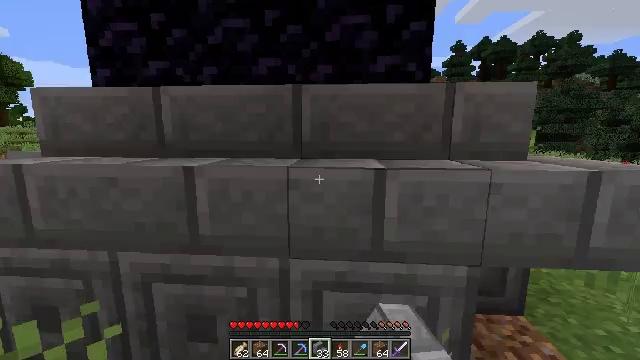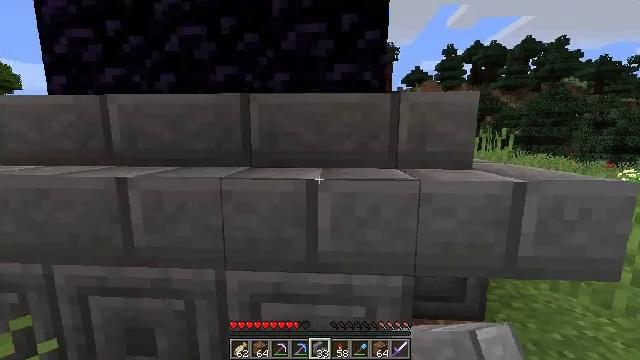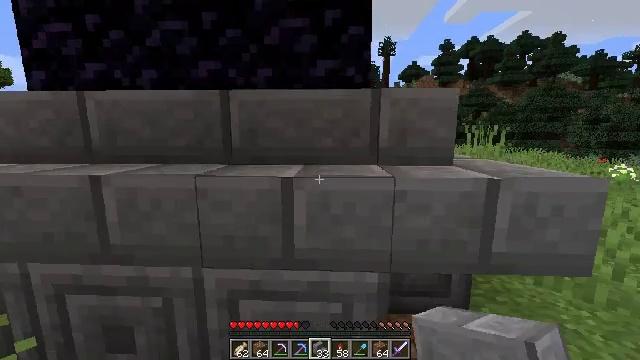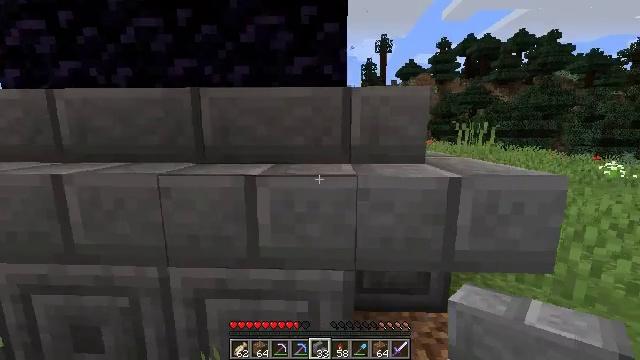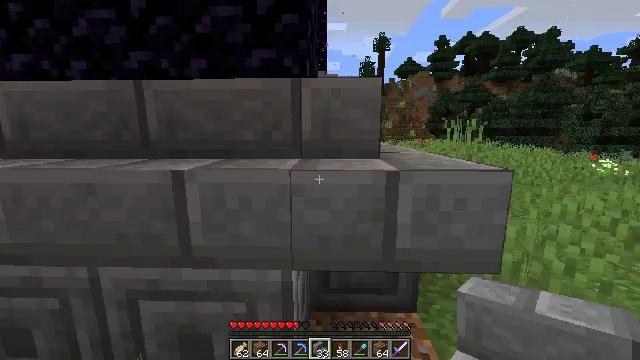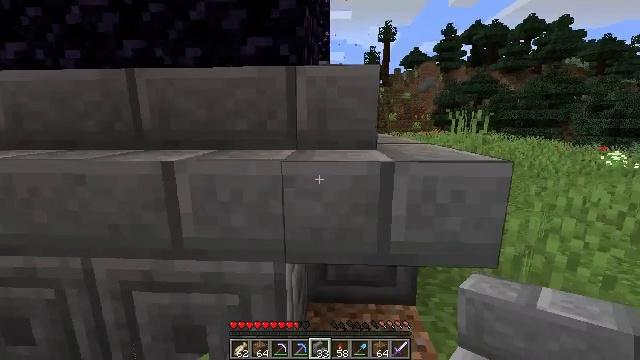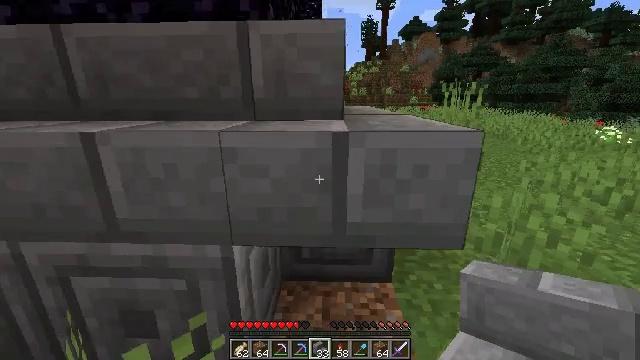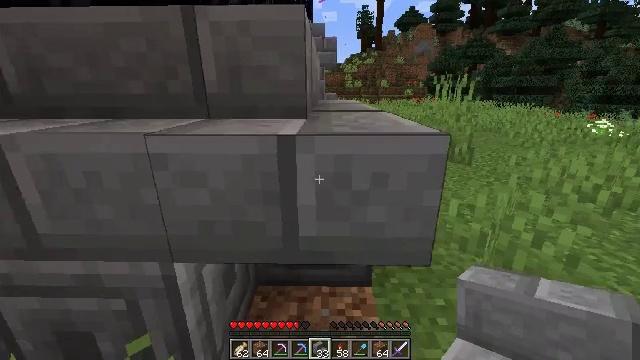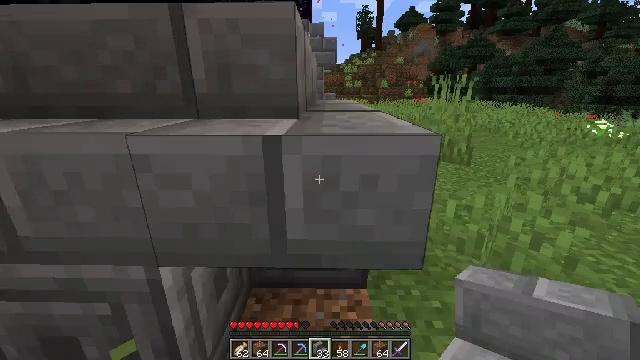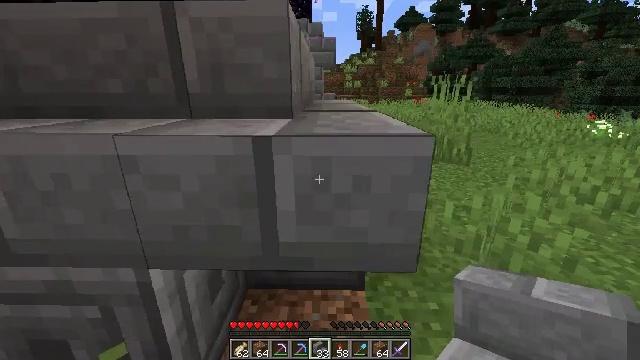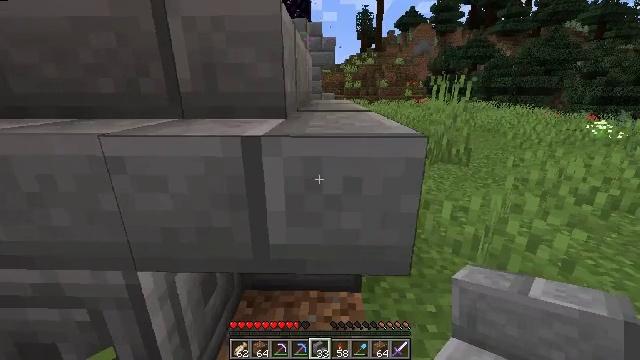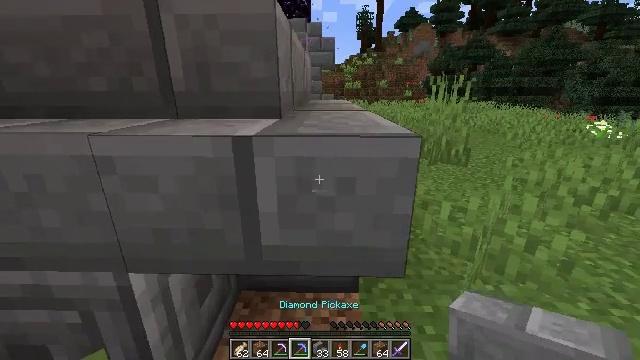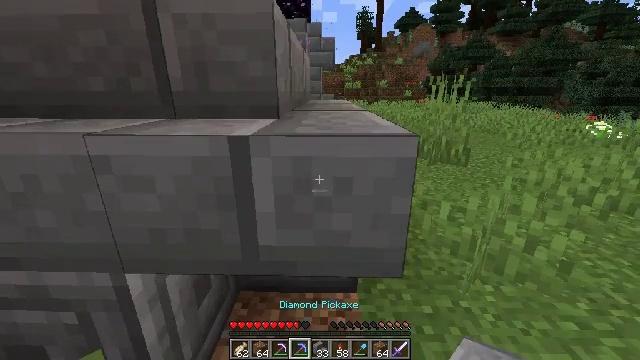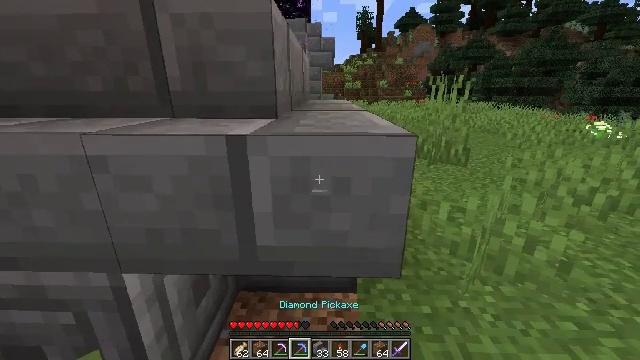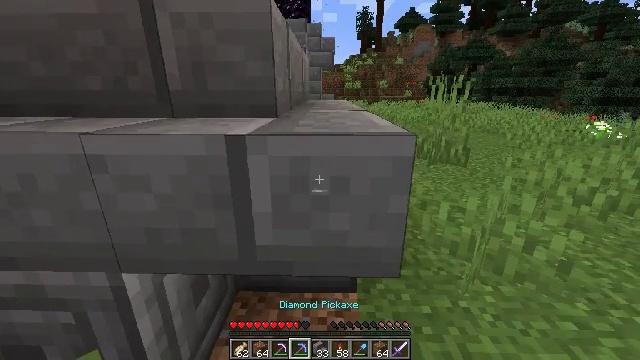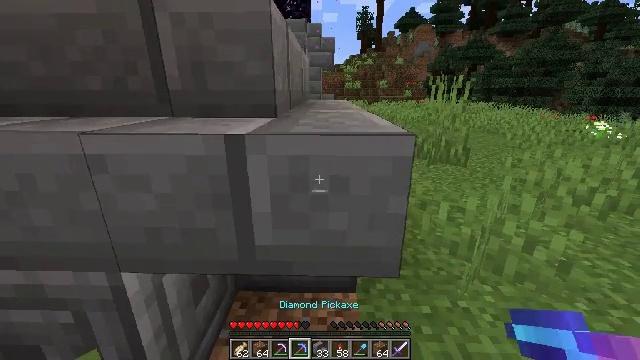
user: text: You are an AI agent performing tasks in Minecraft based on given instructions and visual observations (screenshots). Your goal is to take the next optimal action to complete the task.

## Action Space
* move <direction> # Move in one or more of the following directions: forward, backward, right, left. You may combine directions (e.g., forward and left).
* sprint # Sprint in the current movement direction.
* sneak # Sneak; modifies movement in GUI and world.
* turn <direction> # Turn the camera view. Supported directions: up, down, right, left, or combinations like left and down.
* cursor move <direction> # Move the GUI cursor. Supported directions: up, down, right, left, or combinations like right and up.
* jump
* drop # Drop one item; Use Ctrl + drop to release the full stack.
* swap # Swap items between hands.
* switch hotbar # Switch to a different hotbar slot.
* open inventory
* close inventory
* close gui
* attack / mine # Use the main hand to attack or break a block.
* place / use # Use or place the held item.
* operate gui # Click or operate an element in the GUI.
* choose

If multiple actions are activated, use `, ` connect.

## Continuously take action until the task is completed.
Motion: motion action
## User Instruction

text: Collect stone brick stairs for later use.
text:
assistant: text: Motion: move right, turn right
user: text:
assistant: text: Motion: move right
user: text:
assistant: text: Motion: move right
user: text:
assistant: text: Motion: move forward and move right
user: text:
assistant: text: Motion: move forward and move right, turn down
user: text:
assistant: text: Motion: move forward and move right, turn down
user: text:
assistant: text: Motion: turn down
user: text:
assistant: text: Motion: no_op
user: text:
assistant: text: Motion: no_op
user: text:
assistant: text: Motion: no_op
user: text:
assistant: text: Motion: no_op
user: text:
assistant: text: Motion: no_op
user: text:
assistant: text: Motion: no_op
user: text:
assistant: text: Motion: no_op
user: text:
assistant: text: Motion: no_op
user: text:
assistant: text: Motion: no_op
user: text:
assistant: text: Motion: attack / mine
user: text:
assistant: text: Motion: attack / mine
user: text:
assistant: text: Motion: attack / mine
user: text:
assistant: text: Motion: attack / mine
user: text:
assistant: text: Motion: attack / mine
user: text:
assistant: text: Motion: no_op
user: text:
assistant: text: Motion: no_op